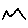
Label: zigzag